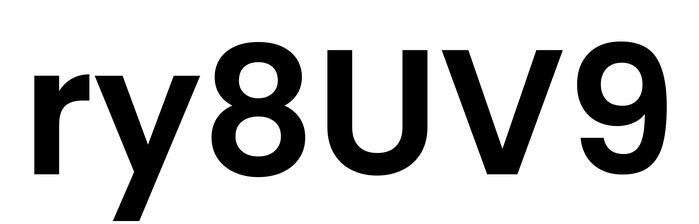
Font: Poppins-SemiBold